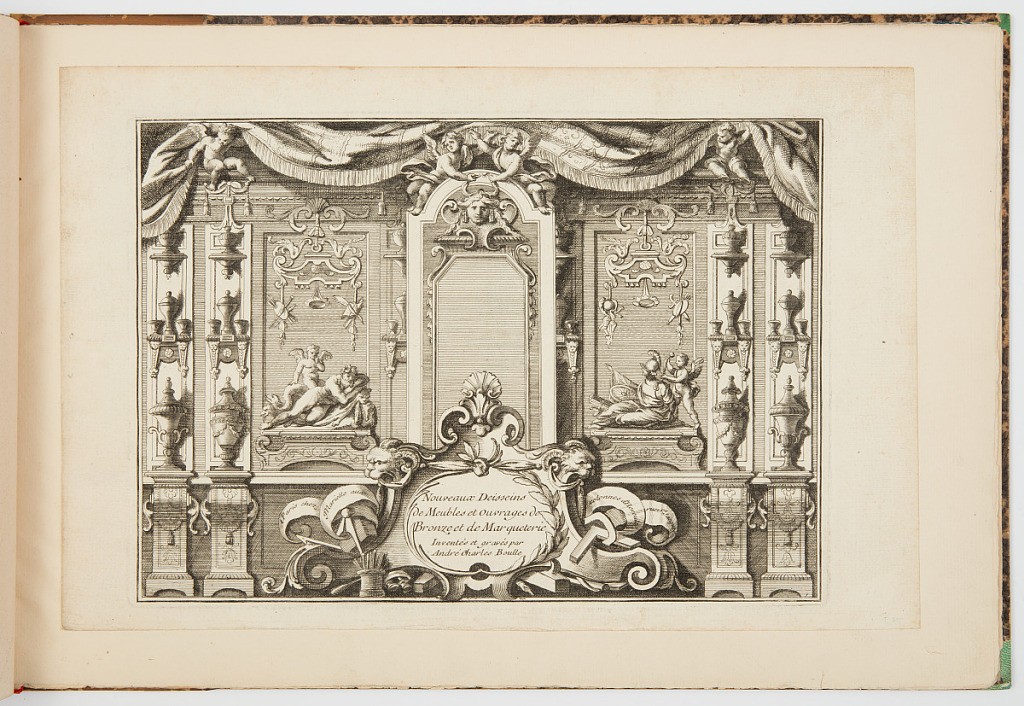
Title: Title Page
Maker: André-Charles Boulle, French, 1642 – 1732
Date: ca. 1715
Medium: Etching and engraving on laid paper
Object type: Print (bound book)
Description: Title page for a series of designs for furniture featuring metalwork and gilt bronze mounts. The title is lettered within a cartouche in the lower center. Surrounding the cartouche an interior wall elevation framed by a curtain held up by flying putti. The wall features a central mirror, flanked by paneling with ornate carvings and decoration, vases and sculpture on pedestals and wall brackets. The decoration features grotesque motifs, scrolling leaves, c-scrolls, s-scrolls, hanging trophies, mascarons (masks), shells, floral motifs, fleurons, and gadrooning.